Question: I'm making a game where the user needs to be able to see a grid of hexagons in several colors (they are just different images) and needs to be able to click some of them (the grey ones). I've made the hex-grid using a 'TableLayout' now:
'''
<TableLayout xmlns:android="http://schemas.android.com/apk/res/android"
android:layout_width="wrap_content"
android:layout_height="wrap_content"
android:layout_gravity="center"
>
<TableRow
android:layout_marginTop="0dp"
android:layout_marginBottom="@dimen/margin_cell_vertical"
>
<ImageView android:src="@drawable/hex_green_border"
android:layout_column="1"
android:layout_marginLeft="@dimen/margin_cell_horizontal"
android:layout_marginRight="@dimen/margin_cell_horizontal"
/>
</TableRow>
<TableRow
android:layout_marginTop="@dimen/margin_cell_vertical"
android:layout_marginBottom="0dp"
>
<ImageView android:src="@drawable/hex_grey"
android:layout_column="0"
android:layout_marginLeft="0dp"
android:layout_marginRight="@dimen/margin_cell_horizontal"
/>
<ImageView android:src="@drawable/hex_red_border"
android:layout_column="2"
android:layout_marginLeft="@dimen/margin_cell_horizontal"
android:layout_marginRight="0dp"
/>
</TableRow>
</TableLayout>
'''
(The 'margin_cell_horizontal' and 'margin_cell_vertical' are both negative constants, that specify the exact looks of the grid. Also note the '0dp' margins at the top and bottom row and at the most left and right cell.)
This results in

When I do not set the margins to '0dp' at the edge, the outeredges of the hexagons at the edge won't be visible.
In practice, the grid will be 15 cells wide and consist of 120 cells in total, but it may vary in the future.
Is the 'TableLayout' the right approach here and is it reasonable to (recreate and) redraw the whole table dynamically based on the state of the game on every update? I've tried to do it with a 'GridView', where the 'onClickListeners' are easy to handle and it is easy to do updates using an 'adapter', but I didn't succeed in creating the layout of the grid.
Another small question (I haven't really looked up how to do this yet): When implementing onclicklisteners for the cells, would every cell need its own id and listener? It feels like an overkill to me, but maybe it's necessary.
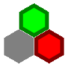
Answer: The best way is probably to use neither of the available layouts, but create your own one... a HexLayout... all you have to do is subclass ViewGroup and override the onLayout() method. This post might be of interest... <URL>
From the article ...
'''
@Override
protected void onLayout(boolean changed, int l, int t, int r, int b) {
int itemWidth = (r-l)/getChildCount();
for(int i=0; i< this.getChildCount(); i++){
View v = getChildAt(i);
v.layout(itemWidth*i, t, (i+1)*itemWidth, b);
}
}
'''
So in onLayout() you iterate over the children and place them accordingly.